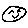
Label: smiley face